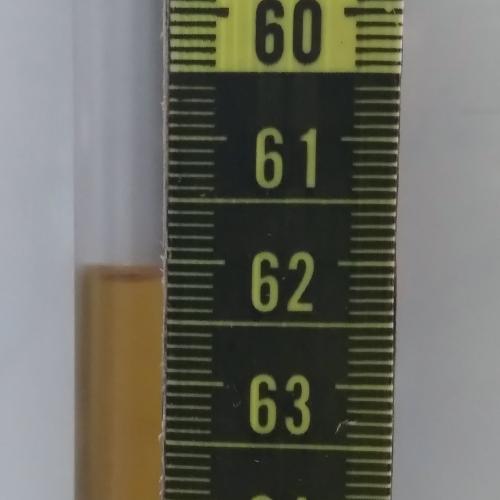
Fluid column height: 62.1 cm